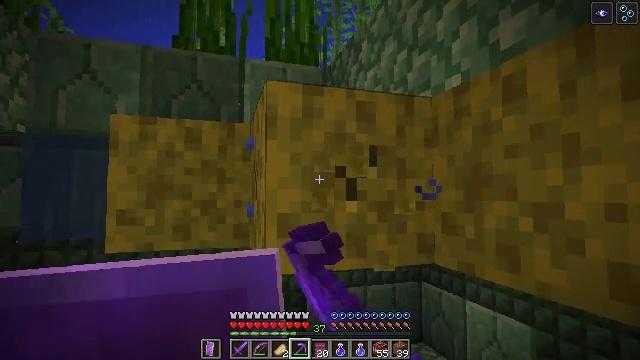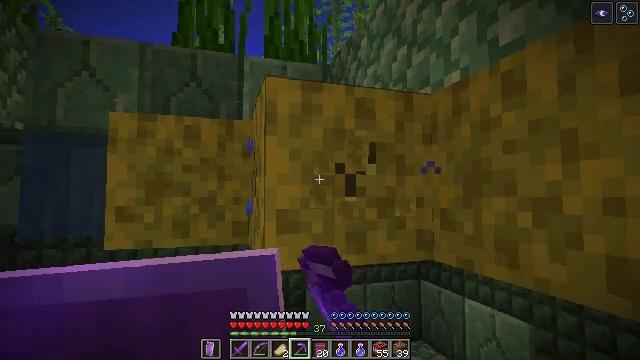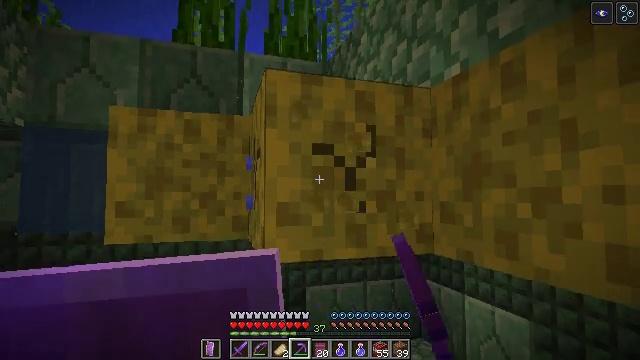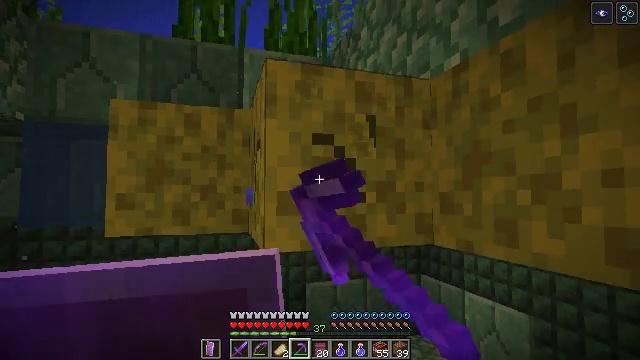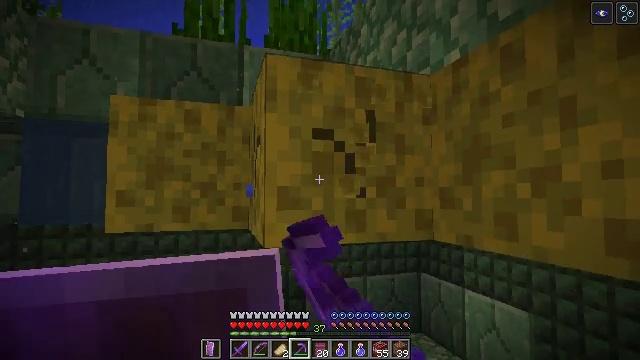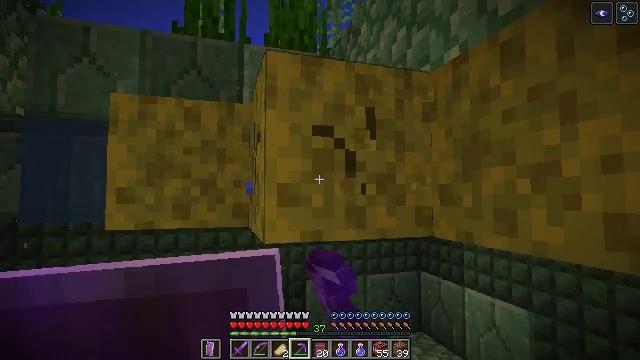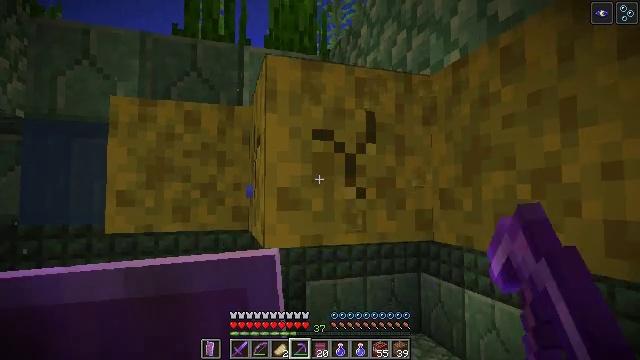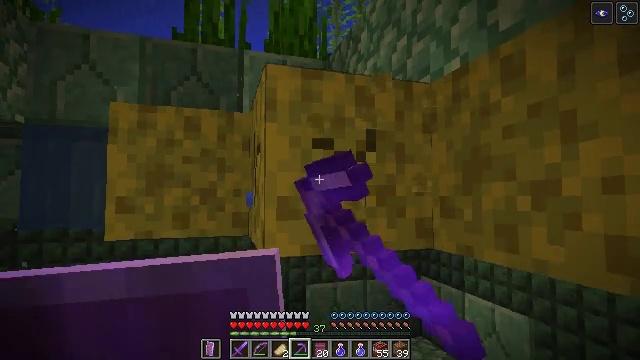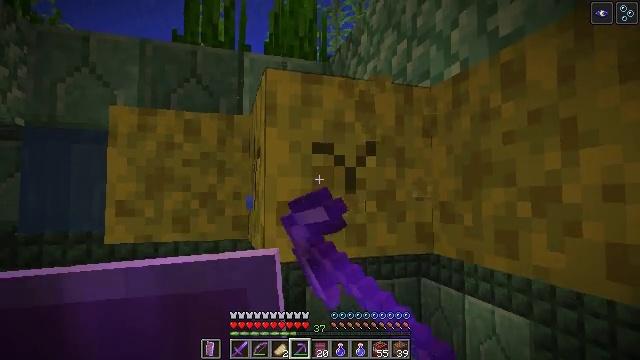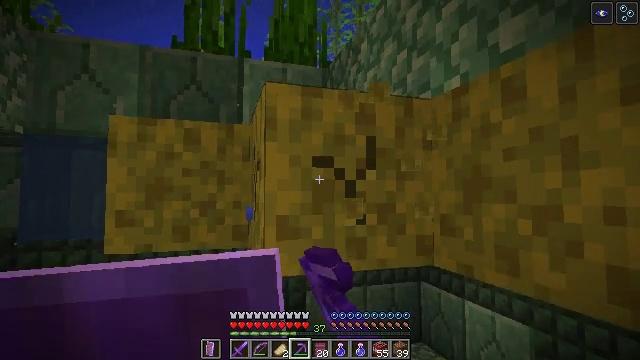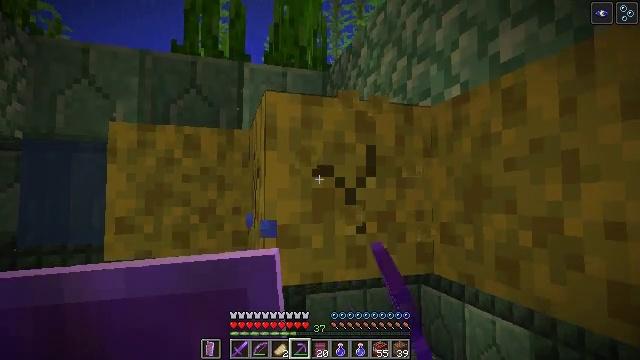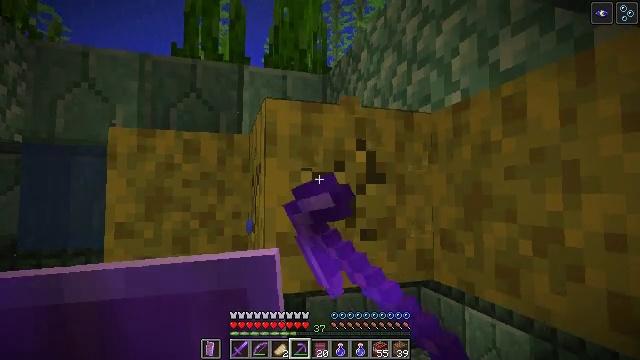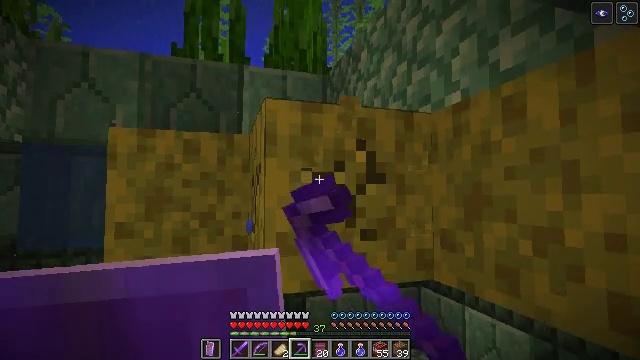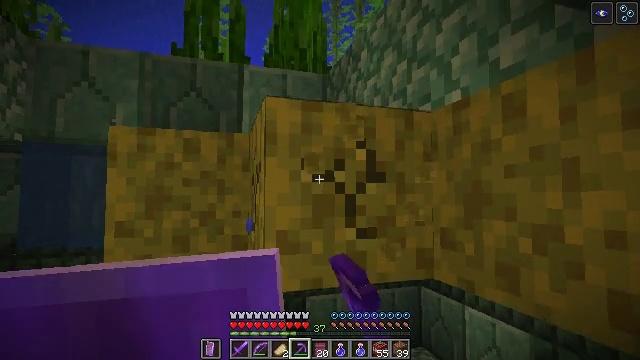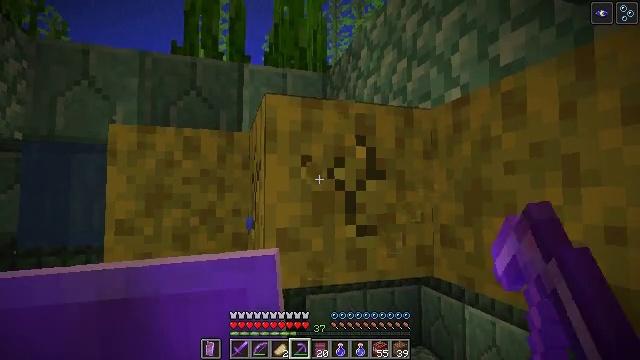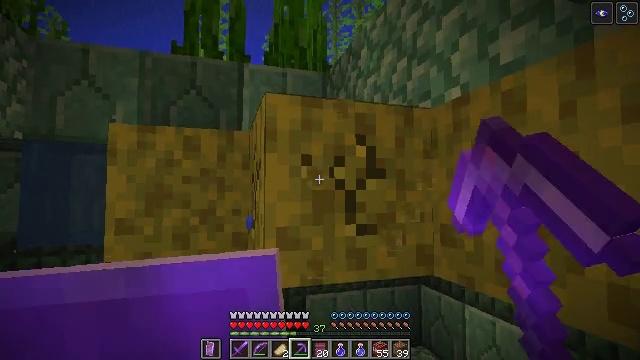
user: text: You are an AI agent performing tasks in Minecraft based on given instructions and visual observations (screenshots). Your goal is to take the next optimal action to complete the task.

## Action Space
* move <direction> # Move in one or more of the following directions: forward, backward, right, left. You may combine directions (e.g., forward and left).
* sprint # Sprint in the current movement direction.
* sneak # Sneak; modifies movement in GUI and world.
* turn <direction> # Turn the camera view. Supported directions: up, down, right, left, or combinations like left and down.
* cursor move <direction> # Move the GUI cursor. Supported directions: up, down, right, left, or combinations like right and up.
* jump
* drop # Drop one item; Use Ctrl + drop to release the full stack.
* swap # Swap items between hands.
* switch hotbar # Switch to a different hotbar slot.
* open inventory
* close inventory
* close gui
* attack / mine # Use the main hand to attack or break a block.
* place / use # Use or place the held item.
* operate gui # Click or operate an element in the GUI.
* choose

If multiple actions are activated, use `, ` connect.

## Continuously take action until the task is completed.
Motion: motion action
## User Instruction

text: Collect the wet sponge after mining.
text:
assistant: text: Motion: attack / mine
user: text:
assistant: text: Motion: attack / mine
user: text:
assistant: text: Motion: attack / mine
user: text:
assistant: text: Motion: attack / mine
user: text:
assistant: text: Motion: attack / mine, jump
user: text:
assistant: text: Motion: attack / mine, jump
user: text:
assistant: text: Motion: attack / mine, jump
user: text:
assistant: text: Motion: attack / mine, jump
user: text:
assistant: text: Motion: attack / mine
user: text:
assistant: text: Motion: attack / mine
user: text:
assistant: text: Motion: attack / mine
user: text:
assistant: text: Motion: attack / mine
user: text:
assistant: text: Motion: attack / mine
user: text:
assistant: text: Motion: attack / mine
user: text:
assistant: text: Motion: attack / mine
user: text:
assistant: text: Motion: attack / mine
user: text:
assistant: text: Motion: attack / mine
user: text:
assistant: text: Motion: attack / mine
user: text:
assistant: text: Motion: attack / mine
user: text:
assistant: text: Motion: attack / mine
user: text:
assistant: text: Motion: attack / mine, jump
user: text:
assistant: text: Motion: attack / mine, jump
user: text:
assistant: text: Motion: attack / mine, jump
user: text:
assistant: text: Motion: attack / mine
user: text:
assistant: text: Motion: attack / mine
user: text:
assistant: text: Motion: attack / mine
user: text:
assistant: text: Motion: attack / mine
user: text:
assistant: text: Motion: attack / mine
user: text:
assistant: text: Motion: attack / mine
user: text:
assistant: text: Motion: attack / mine